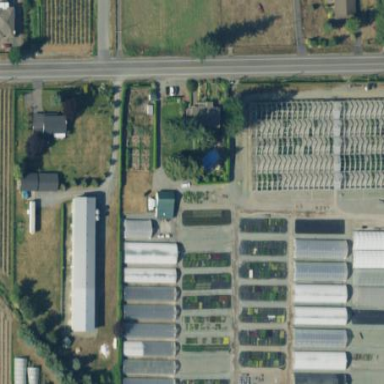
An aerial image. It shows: Area dedicated to greenhouse horticulture.